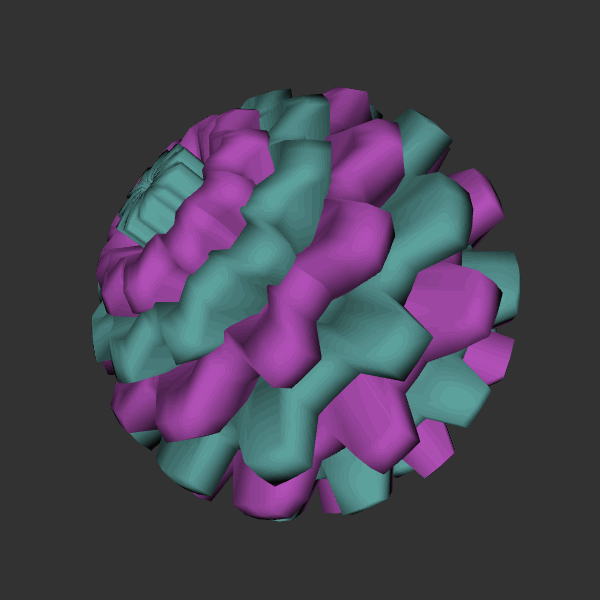
Background: dark